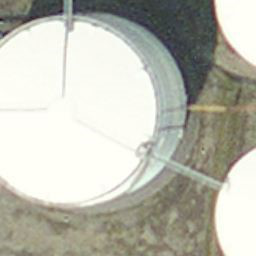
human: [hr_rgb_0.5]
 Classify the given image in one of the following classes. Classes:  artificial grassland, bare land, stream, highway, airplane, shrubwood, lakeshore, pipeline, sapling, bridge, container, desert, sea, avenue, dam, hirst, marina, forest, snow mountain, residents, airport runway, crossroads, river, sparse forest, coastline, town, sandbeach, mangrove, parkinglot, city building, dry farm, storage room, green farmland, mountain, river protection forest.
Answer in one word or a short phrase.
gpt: storage room